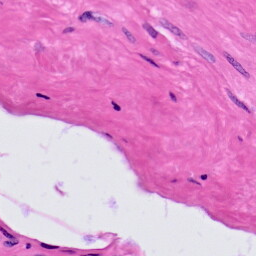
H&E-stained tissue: Prostate